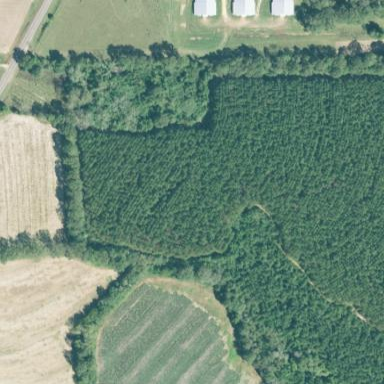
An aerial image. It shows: Dense evergreen forest dominated by needle-leaved trees.